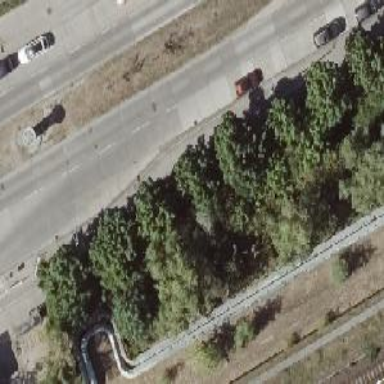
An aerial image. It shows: Concrete sidewalk path with designated cycleway.